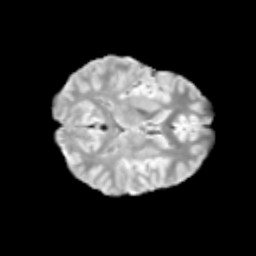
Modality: T2w
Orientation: axial
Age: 11
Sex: male
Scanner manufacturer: siemens
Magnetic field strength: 3 T
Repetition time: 3.8 s
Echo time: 0.07 s